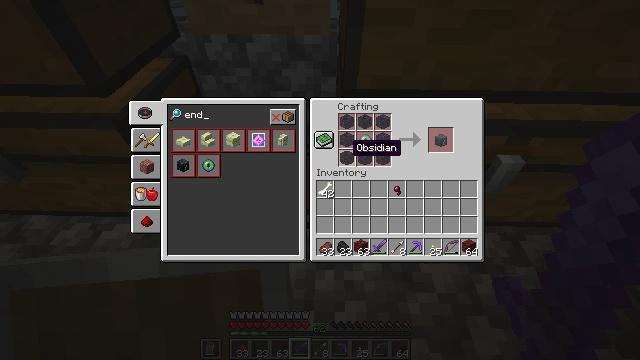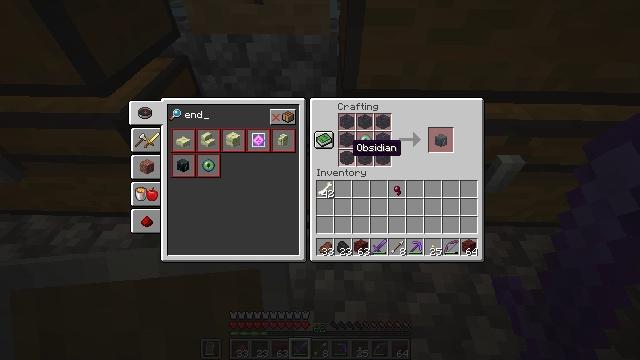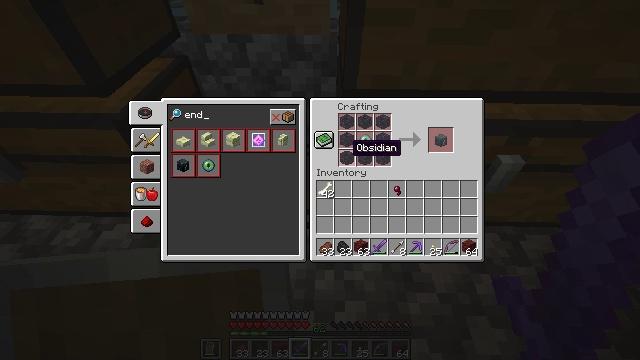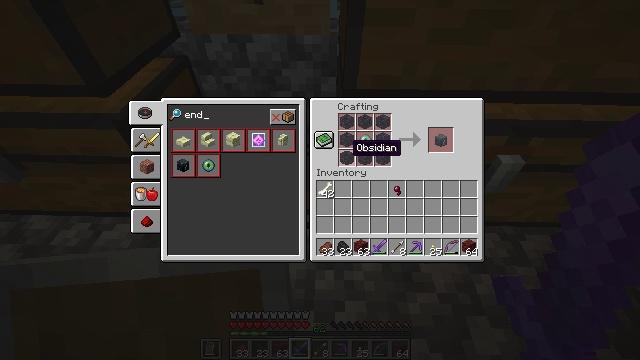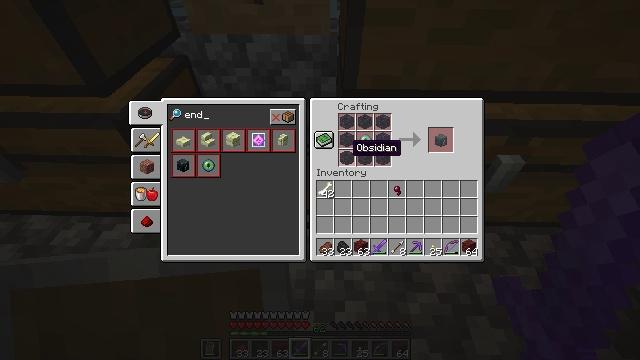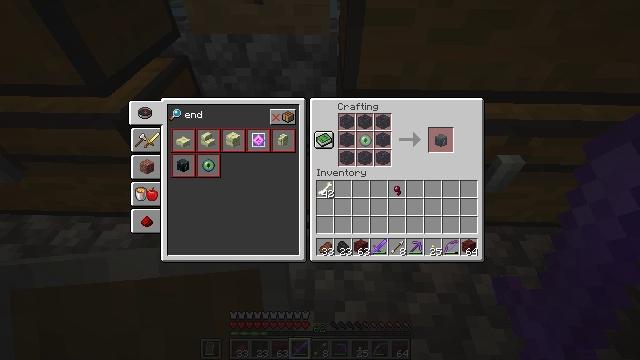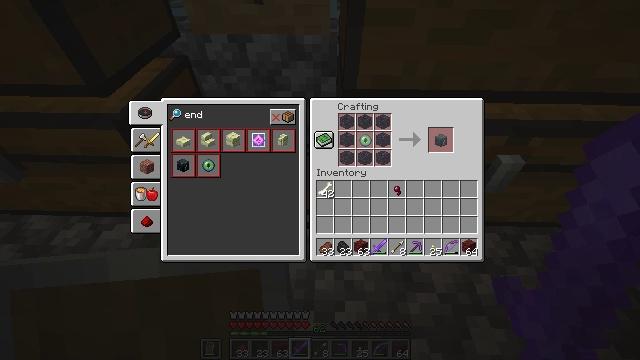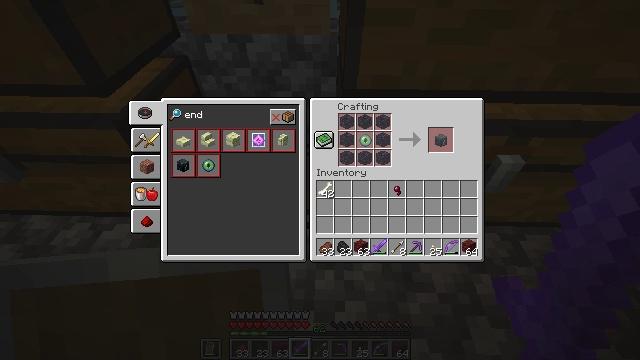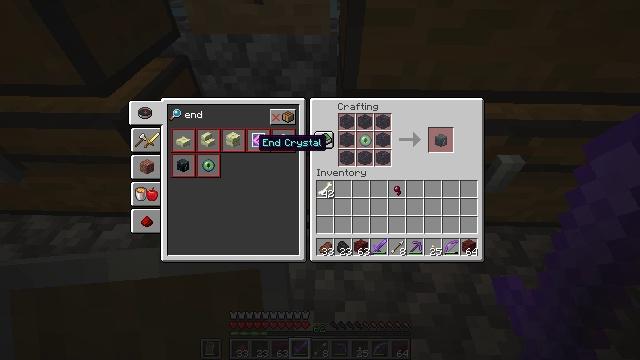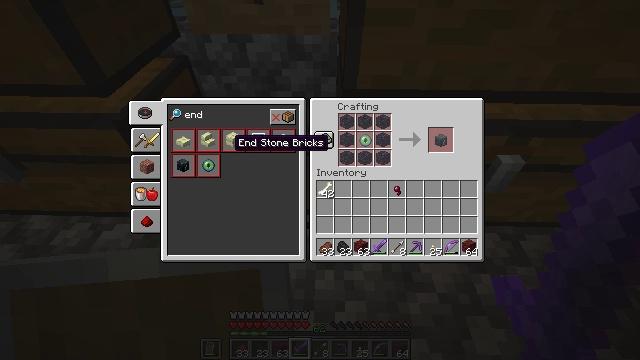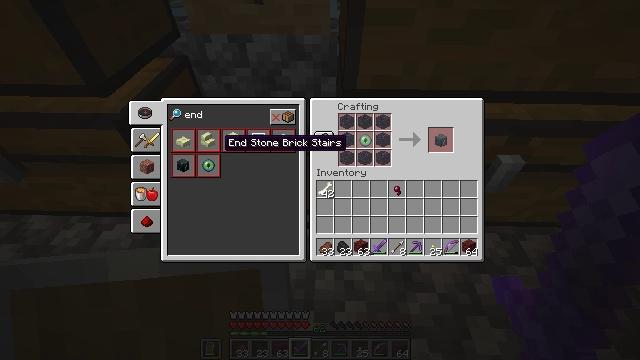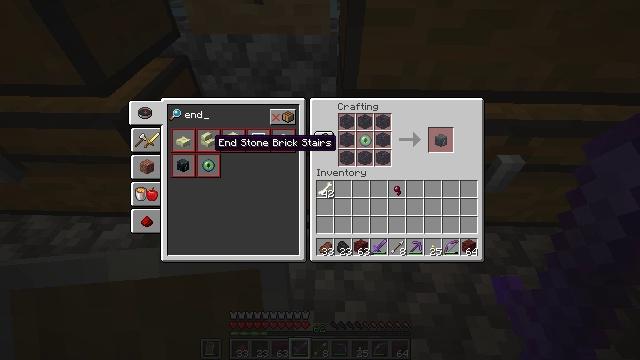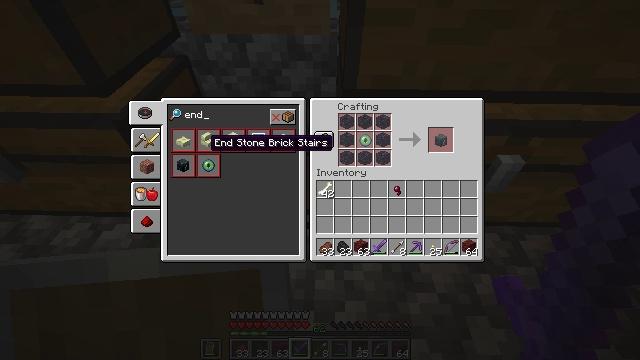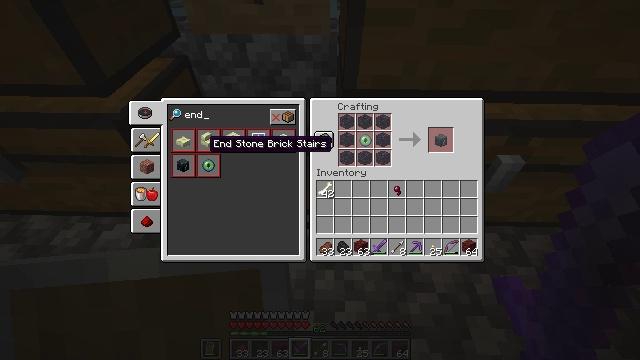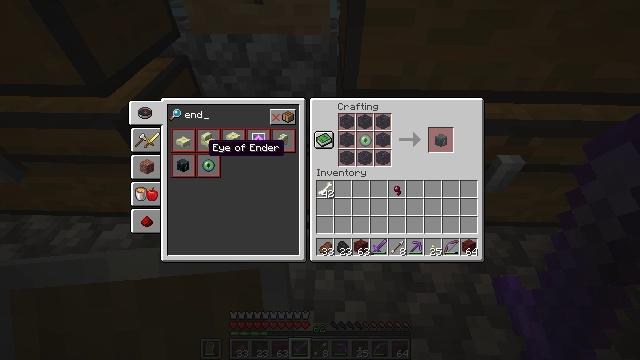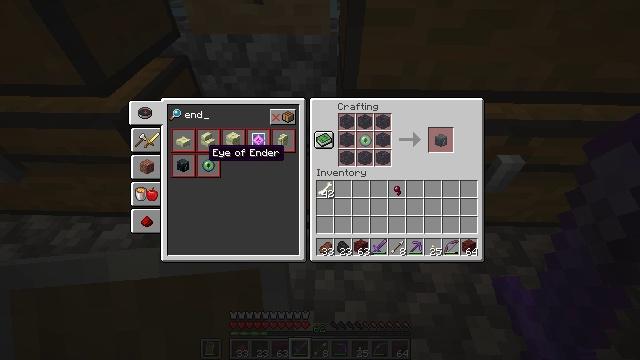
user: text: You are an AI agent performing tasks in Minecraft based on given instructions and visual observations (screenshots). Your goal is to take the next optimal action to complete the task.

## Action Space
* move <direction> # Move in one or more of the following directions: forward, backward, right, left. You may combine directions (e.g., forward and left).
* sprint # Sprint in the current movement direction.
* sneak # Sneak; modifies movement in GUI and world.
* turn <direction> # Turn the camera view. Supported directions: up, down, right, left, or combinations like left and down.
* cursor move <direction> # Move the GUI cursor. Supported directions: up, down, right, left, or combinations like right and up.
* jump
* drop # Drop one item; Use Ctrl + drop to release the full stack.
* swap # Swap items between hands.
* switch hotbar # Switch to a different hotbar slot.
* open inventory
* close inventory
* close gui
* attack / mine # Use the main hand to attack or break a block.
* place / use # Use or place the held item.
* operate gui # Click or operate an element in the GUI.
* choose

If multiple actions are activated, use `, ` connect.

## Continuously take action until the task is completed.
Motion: motion action
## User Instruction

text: Combine blaze powder and ender pearl to create an ender eye.
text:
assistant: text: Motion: no_op
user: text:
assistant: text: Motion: no_op
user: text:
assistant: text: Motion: no_op
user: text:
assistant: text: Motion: no_op
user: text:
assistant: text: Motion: turn left
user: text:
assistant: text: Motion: turn left
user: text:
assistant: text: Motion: turn left
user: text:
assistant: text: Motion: turn left
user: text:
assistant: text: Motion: turn left
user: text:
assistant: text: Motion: turn left
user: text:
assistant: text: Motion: turn left
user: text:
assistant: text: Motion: no_op
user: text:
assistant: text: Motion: no_op
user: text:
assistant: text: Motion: no_op
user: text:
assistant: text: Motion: no_op
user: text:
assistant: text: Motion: no_op
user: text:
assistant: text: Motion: no_op
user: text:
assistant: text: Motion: no_op
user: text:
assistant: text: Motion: no_op
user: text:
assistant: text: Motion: attack / mine
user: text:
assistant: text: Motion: attack / mine
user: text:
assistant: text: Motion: attack / mine
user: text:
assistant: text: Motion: no_op
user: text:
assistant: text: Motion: no_op
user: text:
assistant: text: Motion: no_op
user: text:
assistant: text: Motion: no_op
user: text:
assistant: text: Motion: no_op
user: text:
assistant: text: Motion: no_op
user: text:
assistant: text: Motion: no_op
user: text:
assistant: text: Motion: no_op